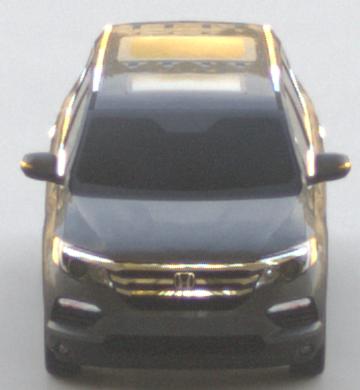
Make: Honda
Model: Pilot
Detailed model: 3
Model produced from: 2015
Model produced until: 2022
Doors: 5
Color: gray
Road condition: dry road
Daytime: morning or afternoon
Contrast: medium contrast